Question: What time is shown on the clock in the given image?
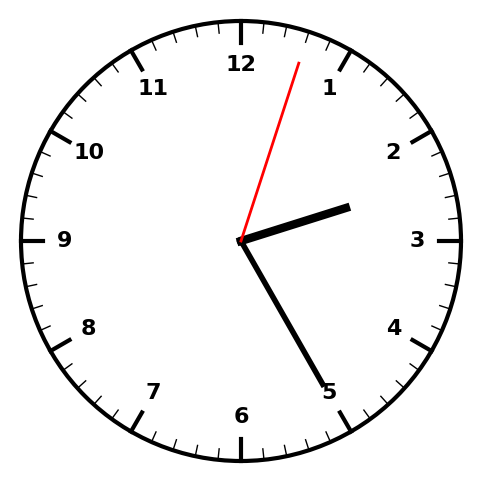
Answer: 02:25:03